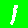
Digit: 1